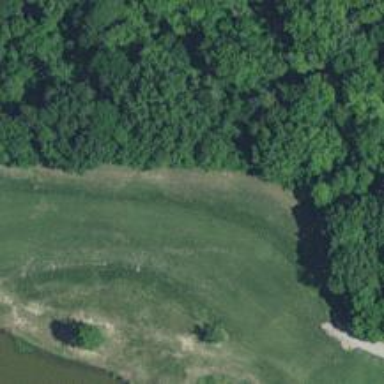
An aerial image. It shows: Golf hole.